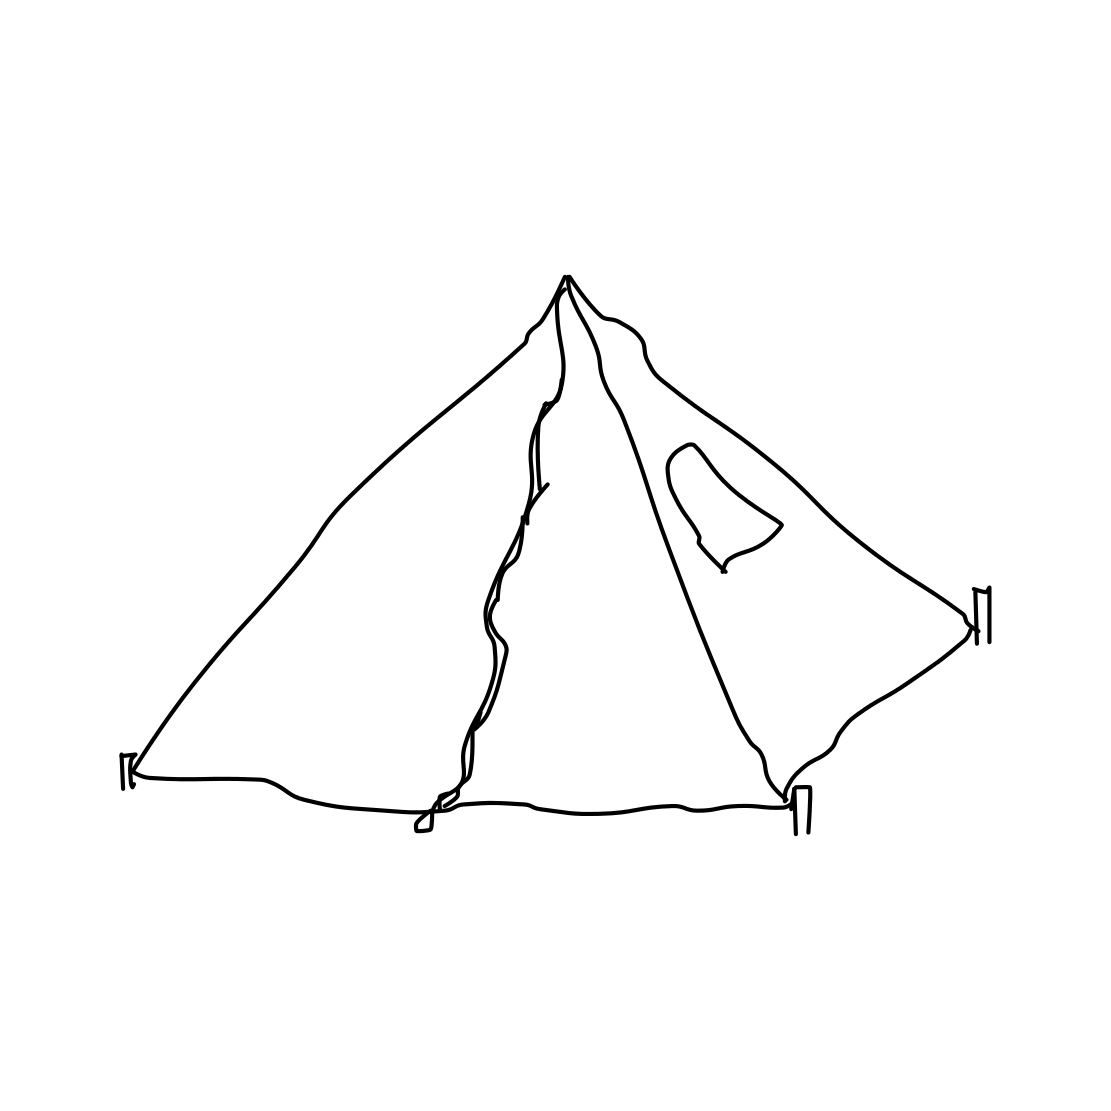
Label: tent